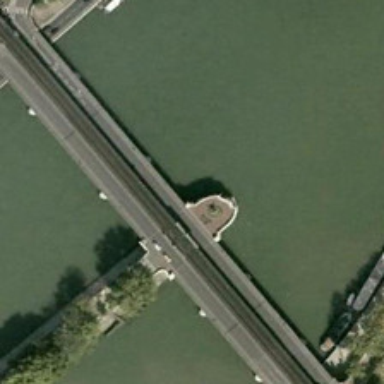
A bridge is on a river with some green trees in two sides .